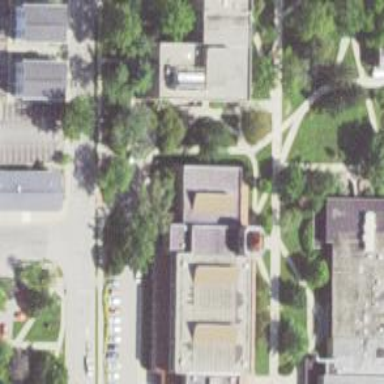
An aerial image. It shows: University building.